Interaction volume radius: 5 \u00c5
Interaction volume height: 40 \u00c5
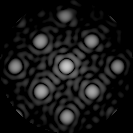
Disorder parameter: 0.05347